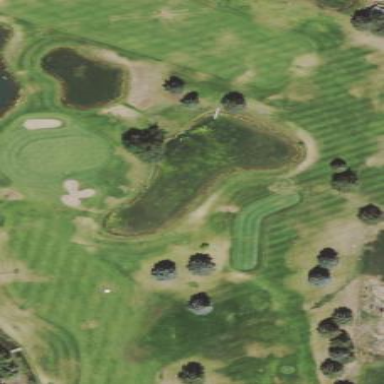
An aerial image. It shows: Water hazard on golf course. The hazard is natural water feature.